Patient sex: F
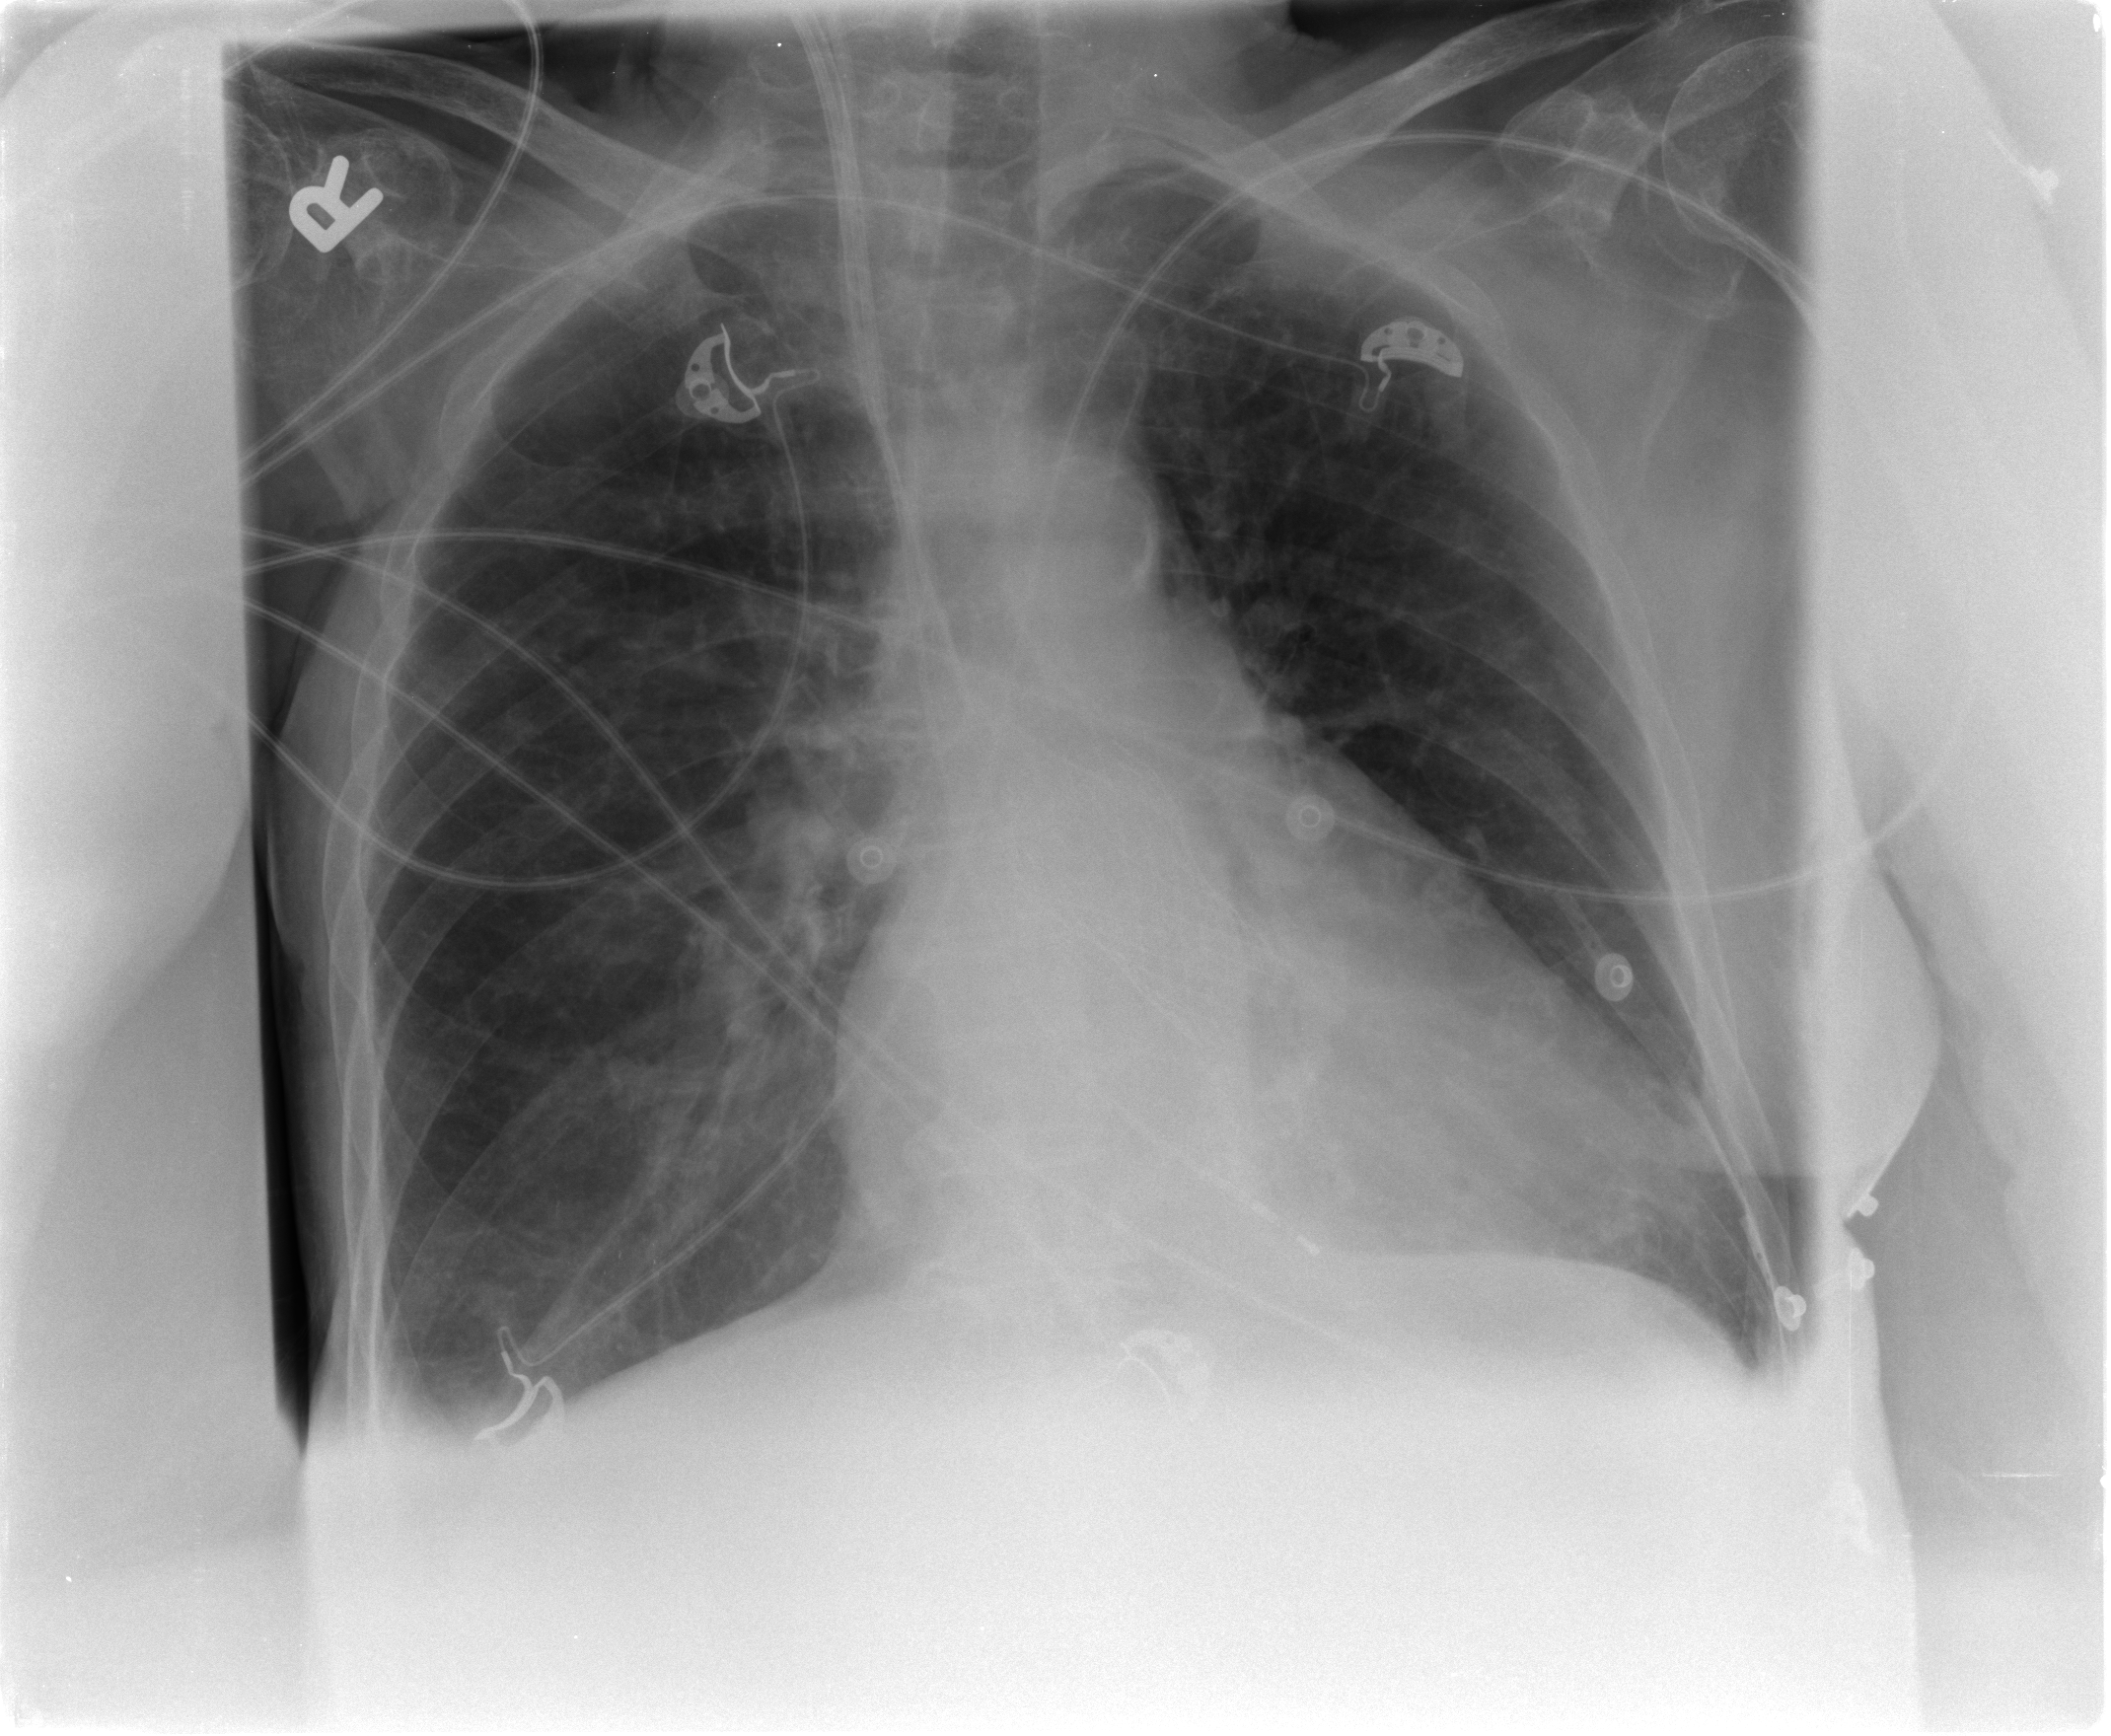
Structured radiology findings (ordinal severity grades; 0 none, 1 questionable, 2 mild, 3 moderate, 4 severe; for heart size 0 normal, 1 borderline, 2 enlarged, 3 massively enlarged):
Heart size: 2
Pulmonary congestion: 2
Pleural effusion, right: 2
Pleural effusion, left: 2
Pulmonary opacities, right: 1
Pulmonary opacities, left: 0
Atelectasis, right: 2
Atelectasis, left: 0